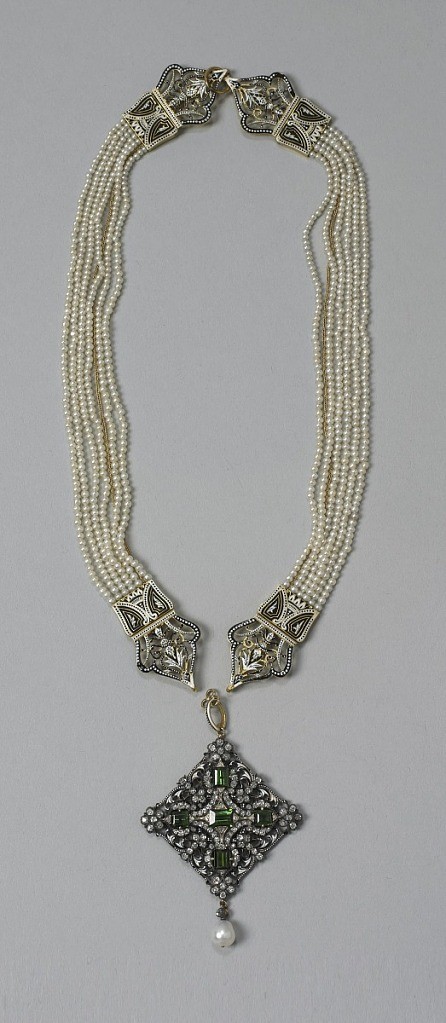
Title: Necklace
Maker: Carlo Giuliano, Italian, 1831 - 1895
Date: ca. 1890
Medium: Gold, enamel, diamonds, pearls, peridots
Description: Gold and enamel necklace composed of three components: two sections of six-strands of seed pearls flanking a pendant with five peridots, diamonds, and drop pearl. Components can be separated to form two bracelets and stand-alone pendant.